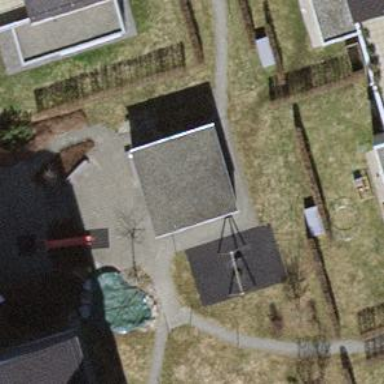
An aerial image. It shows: Shed building.